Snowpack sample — Buffalo Mountain, Silverthorne, Colorado, USA (2/22/26, 2:02 PM MST)
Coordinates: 39.622, -106.113
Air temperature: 33 °F
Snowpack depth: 63 cm
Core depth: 40 cm
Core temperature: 26.6 °F
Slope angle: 11°, slope face: 116°
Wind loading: low
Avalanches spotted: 0
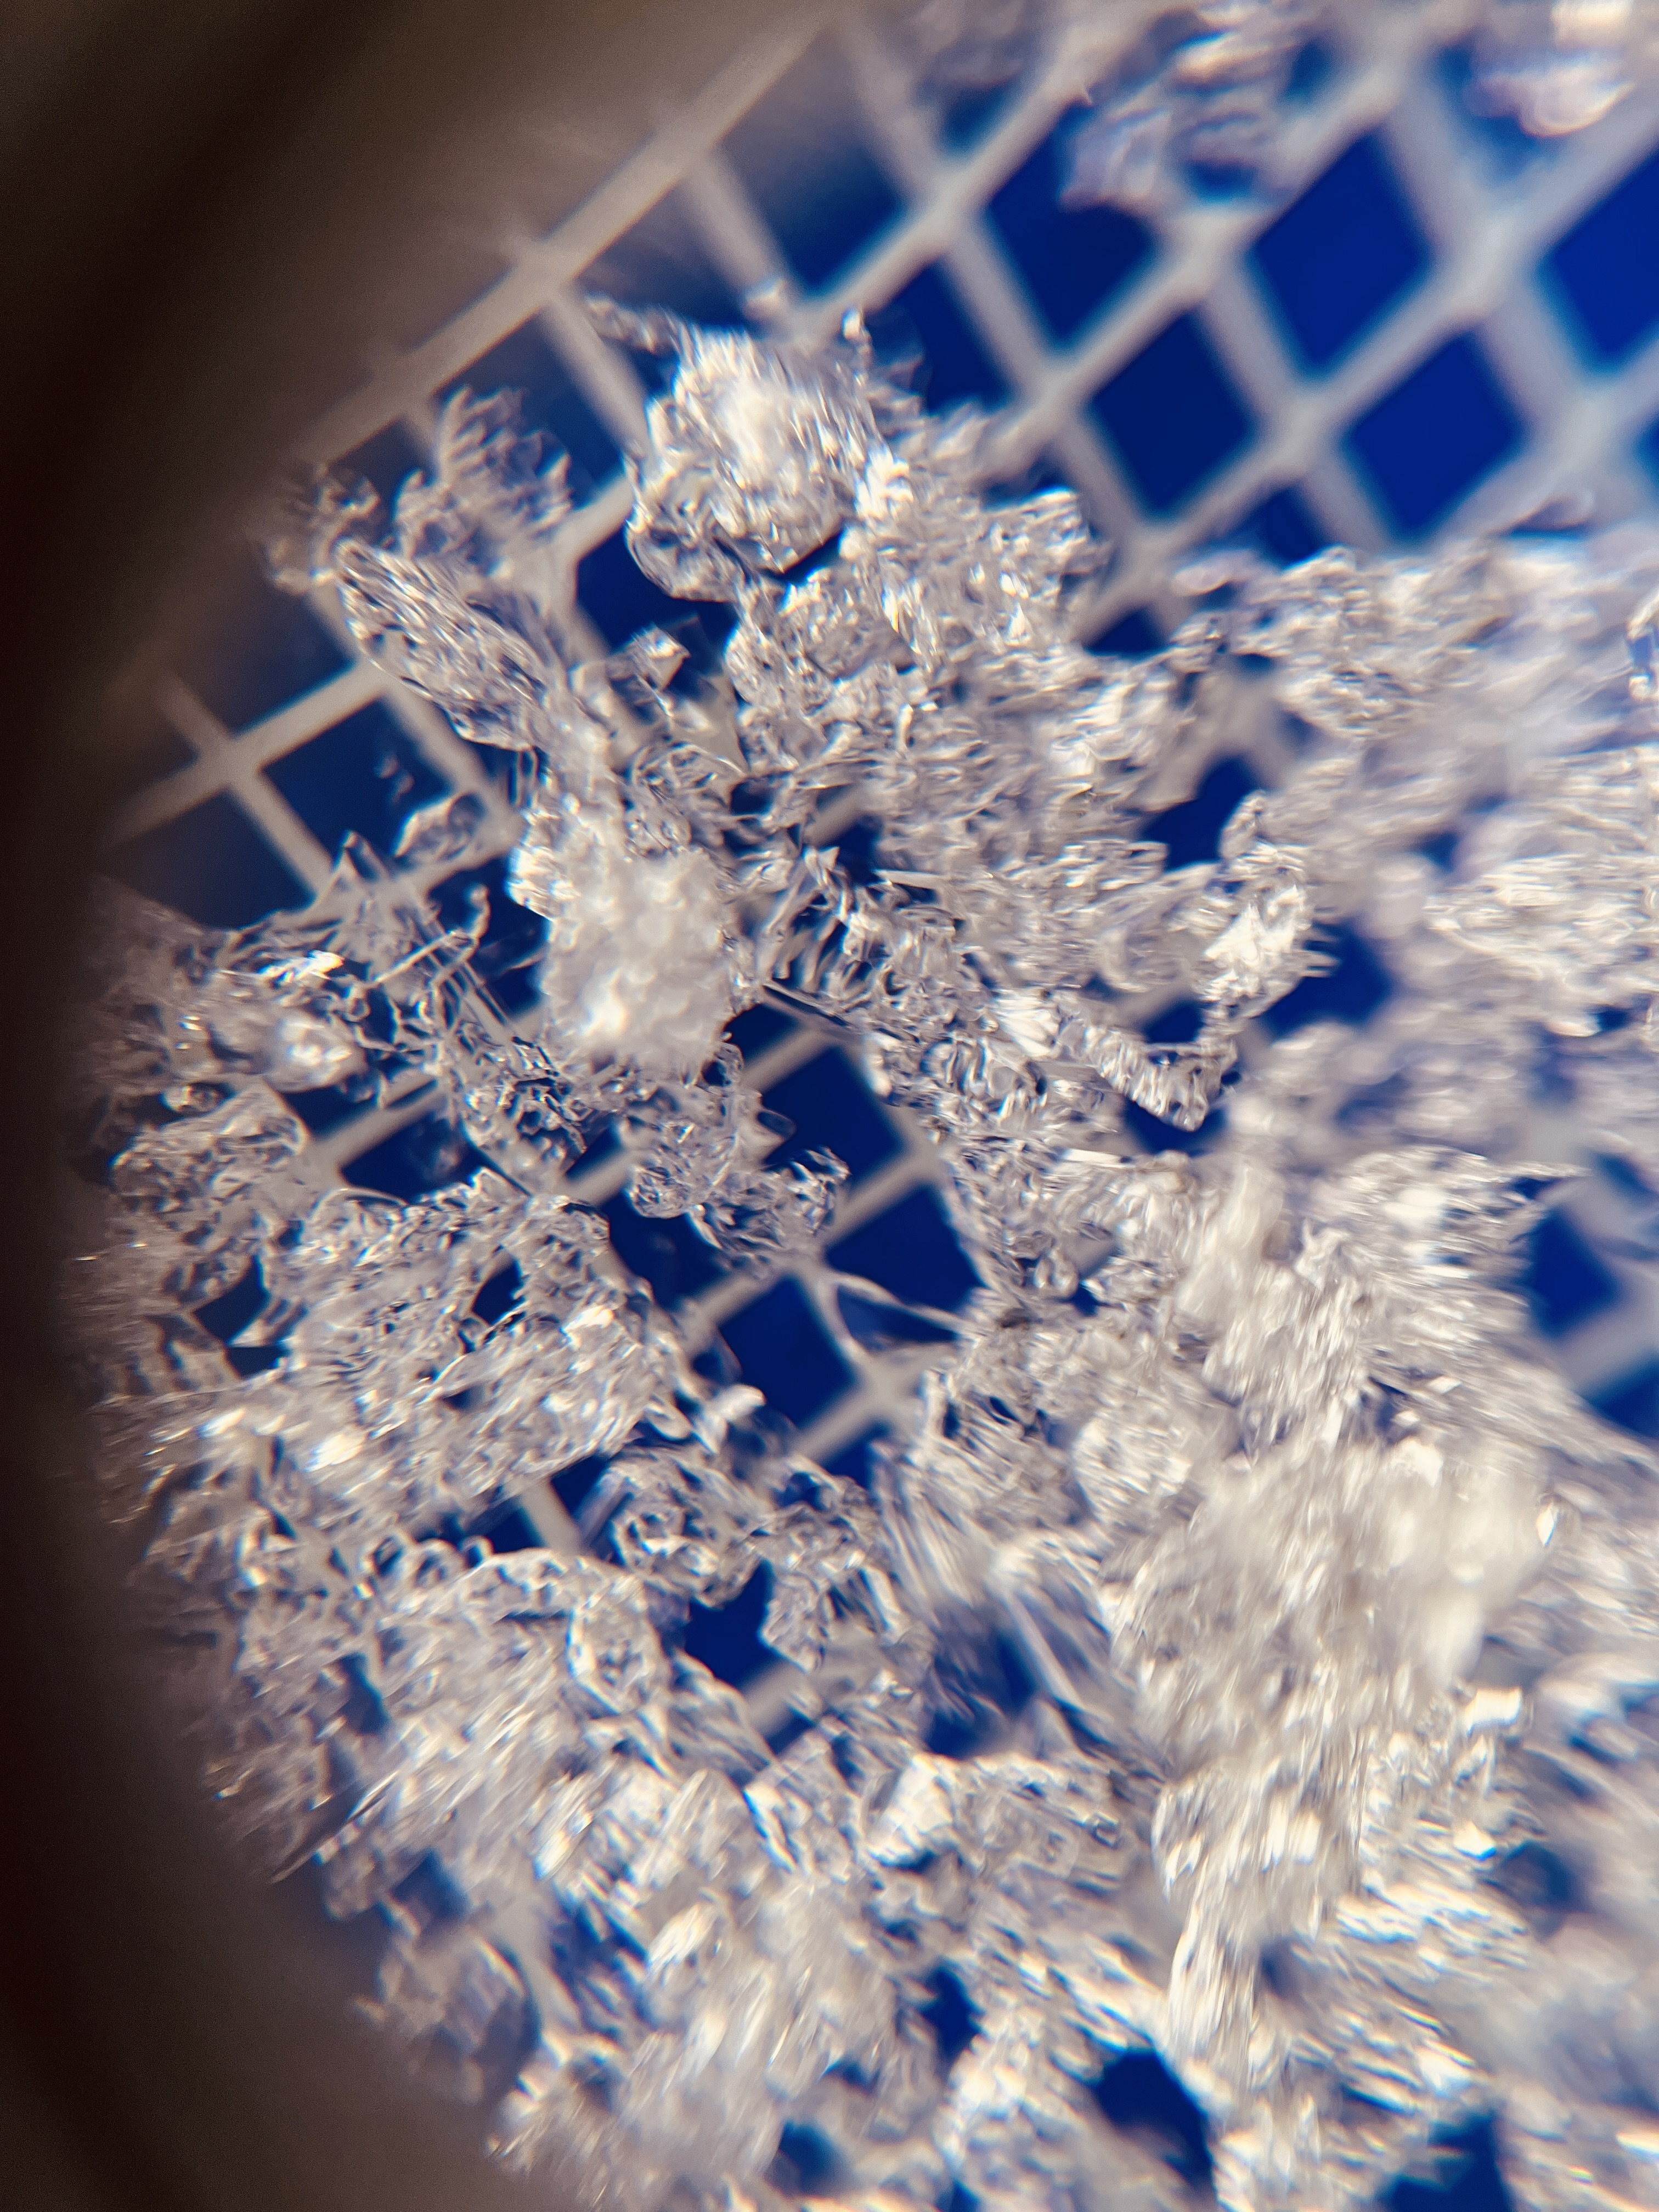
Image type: magnified_profile
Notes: In a firebreak similar to site 1, minimal wind loading with no spotted avalanches (not many faces in view though)